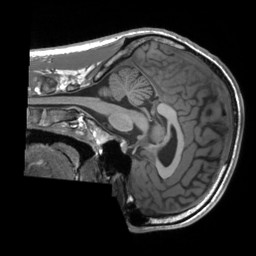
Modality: T1w
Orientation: sagittal
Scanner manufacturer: siemens
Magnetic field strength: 3 T
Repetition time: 2.3 s
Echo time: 0.00207 s